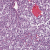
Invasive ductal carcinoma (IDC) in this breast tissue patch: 1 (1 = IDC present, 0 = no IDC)